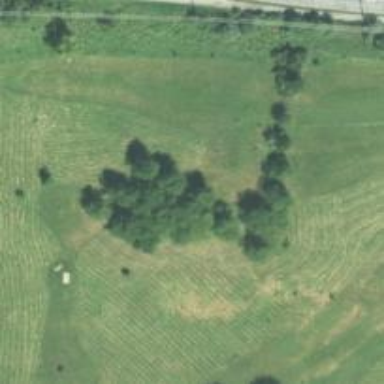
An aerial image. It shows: Disc golf hole.